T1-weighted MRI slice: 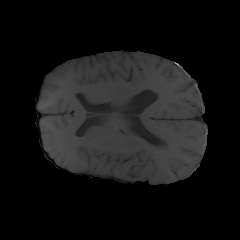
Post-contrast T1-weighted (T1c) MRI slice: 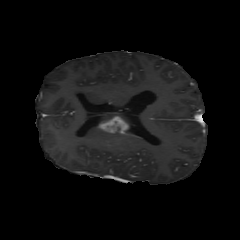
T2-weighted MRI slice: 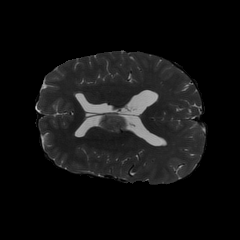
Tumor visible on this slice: yes